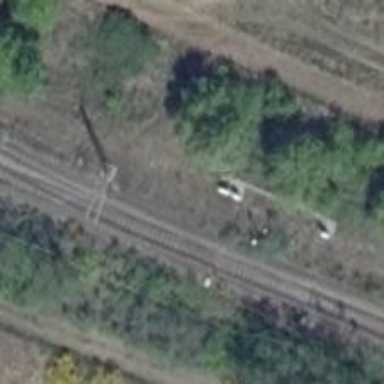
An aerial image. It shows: Railway switch.